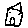
Label: house